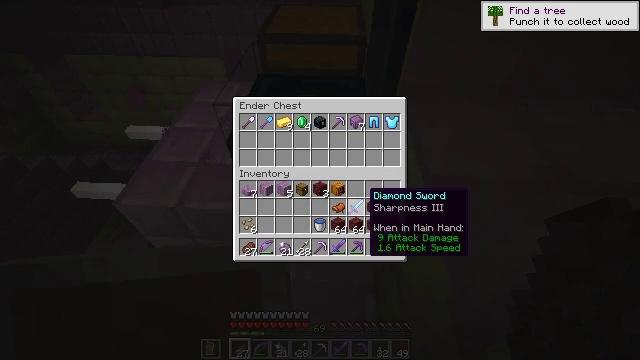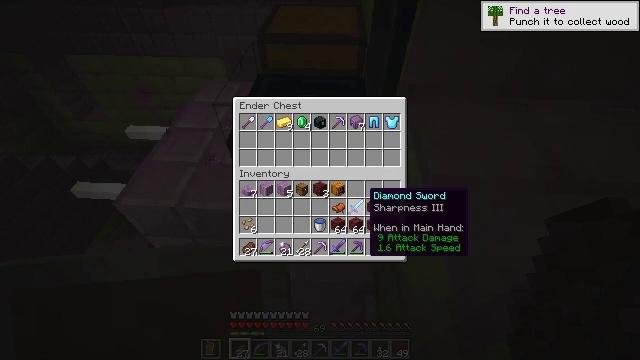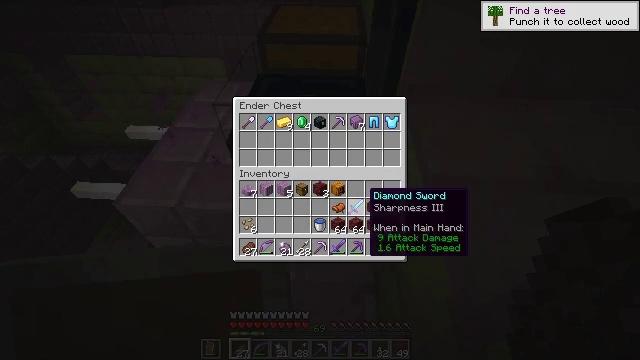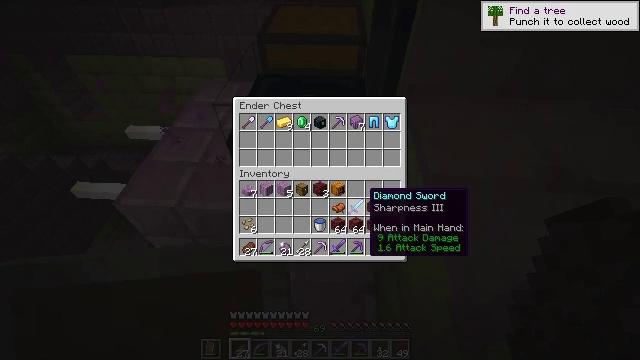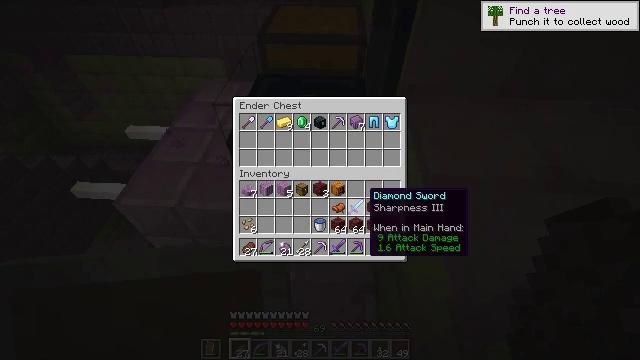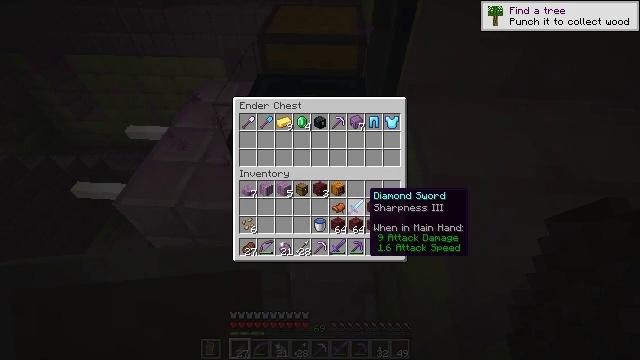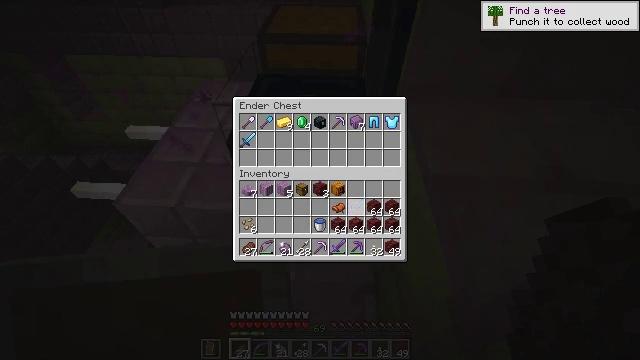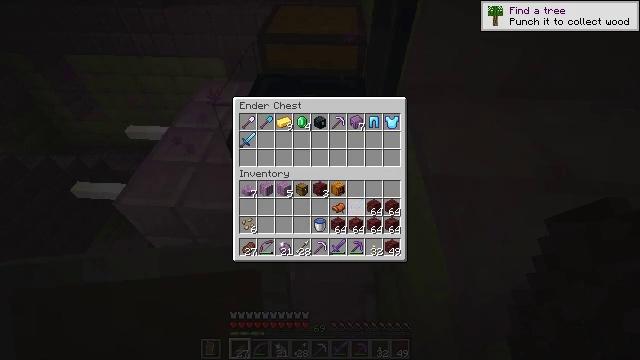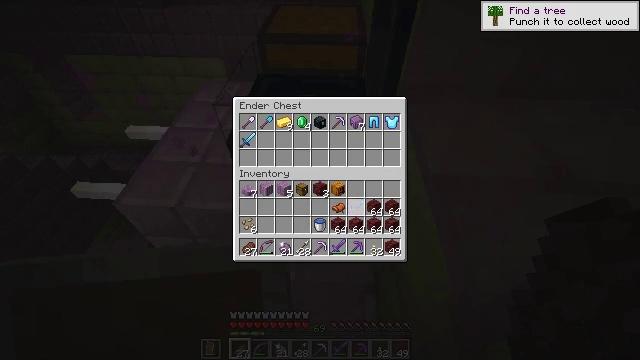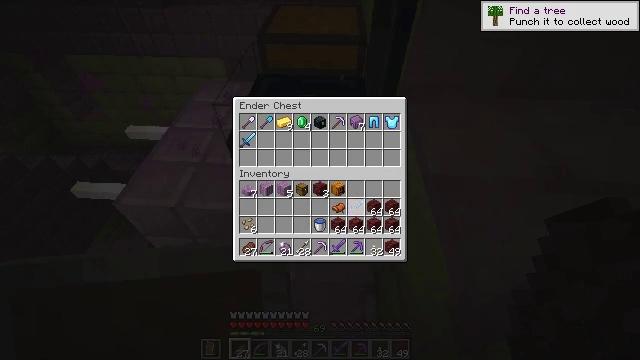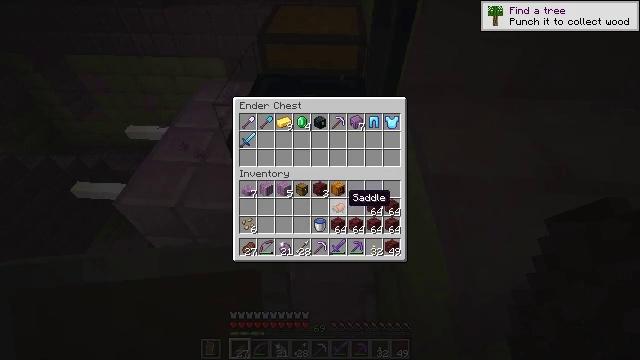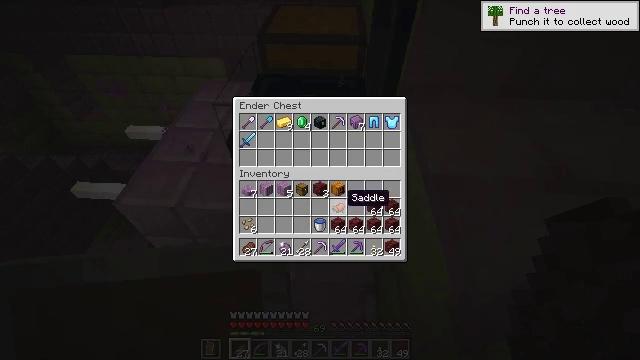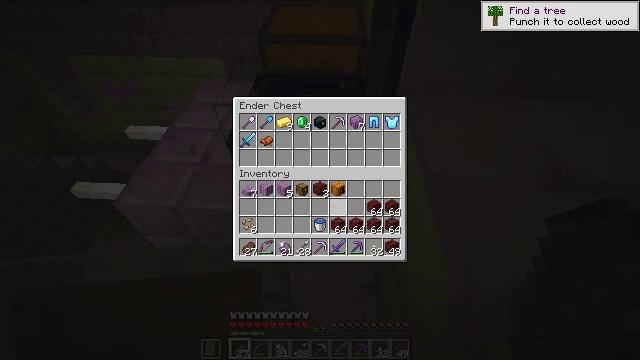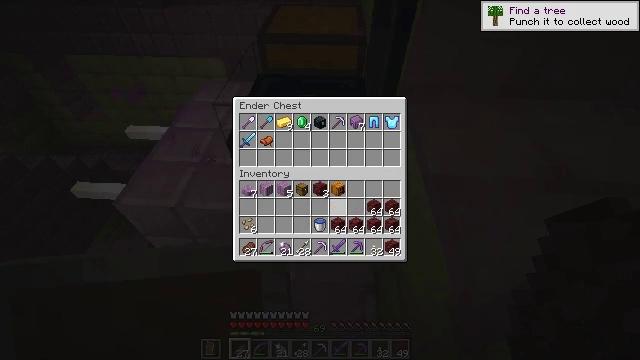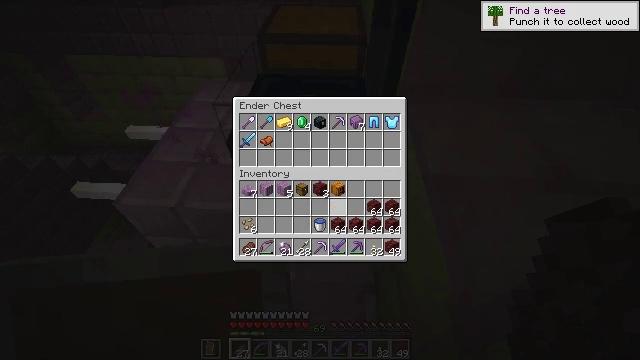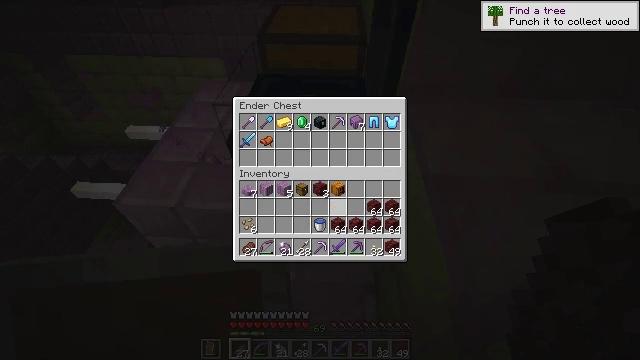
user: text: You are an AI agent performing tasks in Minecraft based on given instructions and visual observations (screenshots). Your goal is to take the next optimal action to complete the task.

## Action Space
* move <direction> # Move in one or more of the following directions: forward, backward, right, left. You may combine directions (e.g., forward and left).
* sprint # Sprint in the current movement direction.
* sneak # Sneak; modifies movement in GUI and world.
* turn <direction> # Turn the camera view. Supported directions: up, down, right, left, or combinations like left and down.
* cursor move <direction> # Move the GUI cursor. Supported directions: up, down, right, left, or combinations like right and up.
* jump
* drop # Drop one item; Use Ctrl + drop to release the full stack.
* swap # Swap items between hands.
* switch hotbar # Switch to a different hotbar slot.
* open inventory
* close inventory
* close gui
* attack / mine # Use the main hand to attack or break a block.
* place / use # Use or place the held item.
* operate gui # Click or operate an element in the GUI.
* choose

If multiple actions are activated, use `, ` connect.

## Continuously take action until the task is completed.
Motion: motion action
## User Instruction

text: Mine a chest to move it.
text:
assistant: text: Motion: sneak
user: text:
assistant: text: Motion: sneak
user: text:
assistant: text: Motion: sneak
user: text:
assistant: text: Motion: sneak
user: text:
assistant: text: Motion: sneak
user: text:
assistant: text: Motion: sneak, use / place
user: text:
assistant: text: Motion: sneak, use / place
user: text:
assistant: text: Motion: sneak, use / place
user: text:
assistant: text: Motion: sneak, turn left
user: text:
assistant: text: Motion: sneak, turn left
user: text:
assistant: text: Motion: sneak
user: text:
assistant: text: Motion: sneak, use / place
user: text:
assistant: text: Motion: sneak, use / place
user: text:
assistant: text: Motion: sneak, use / place
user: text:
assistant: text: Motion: sneak
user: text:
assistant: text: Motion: sneak
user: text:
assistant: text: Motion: sneak
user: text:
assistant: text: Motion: sneak
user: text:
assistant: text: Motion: sneak
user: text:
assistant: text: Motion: sneak
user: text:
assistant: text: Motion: sneak
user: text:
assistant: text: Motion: sneak
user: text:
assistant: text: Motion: sneak
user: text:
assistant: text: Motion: sneak
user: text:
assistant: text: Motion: sneak
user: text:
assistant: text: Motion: sneak
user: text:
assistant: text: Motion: sneak
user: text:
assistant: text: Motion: sneak
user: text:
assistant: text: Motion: sneak
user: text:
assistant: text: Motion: sneak